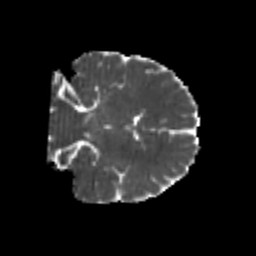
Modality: MD
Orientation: coronal
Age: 24
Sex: male
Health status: healthy
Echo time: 0.074 s